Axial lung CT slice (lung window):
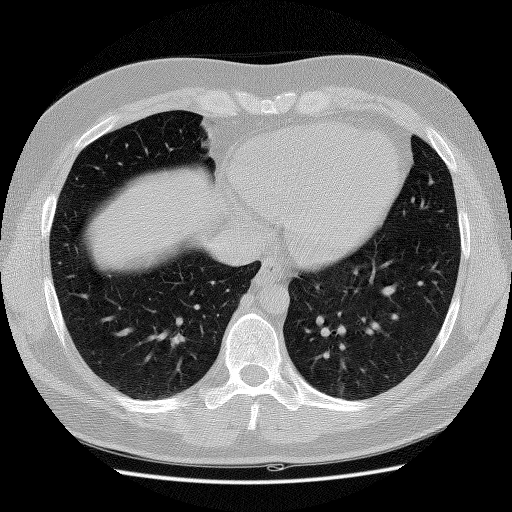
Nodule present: no